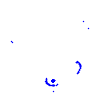
Particle: proton